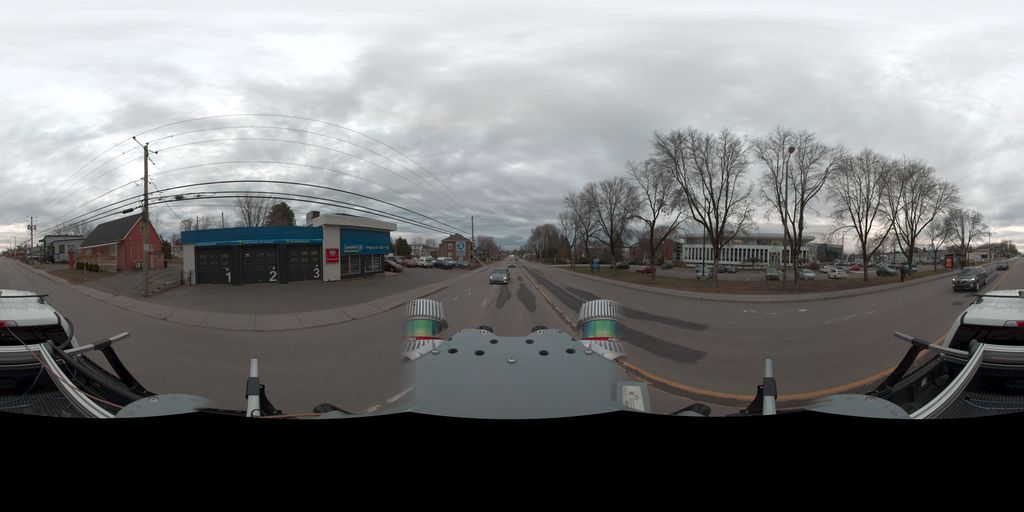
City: quebec_city